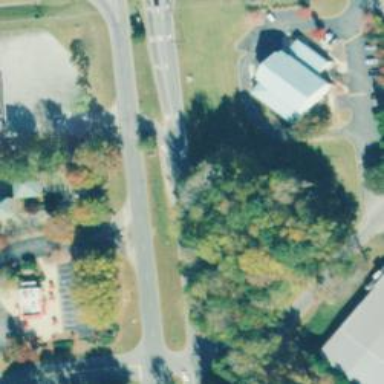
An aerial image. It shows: Tertiary link road with asphalt surface.